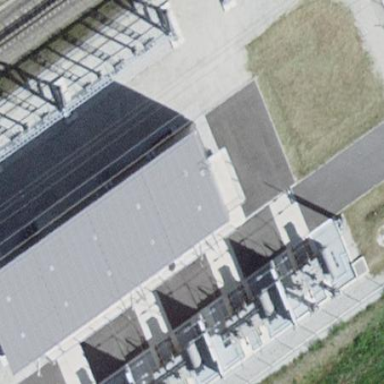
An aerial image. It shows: Traction substation.